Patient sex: M
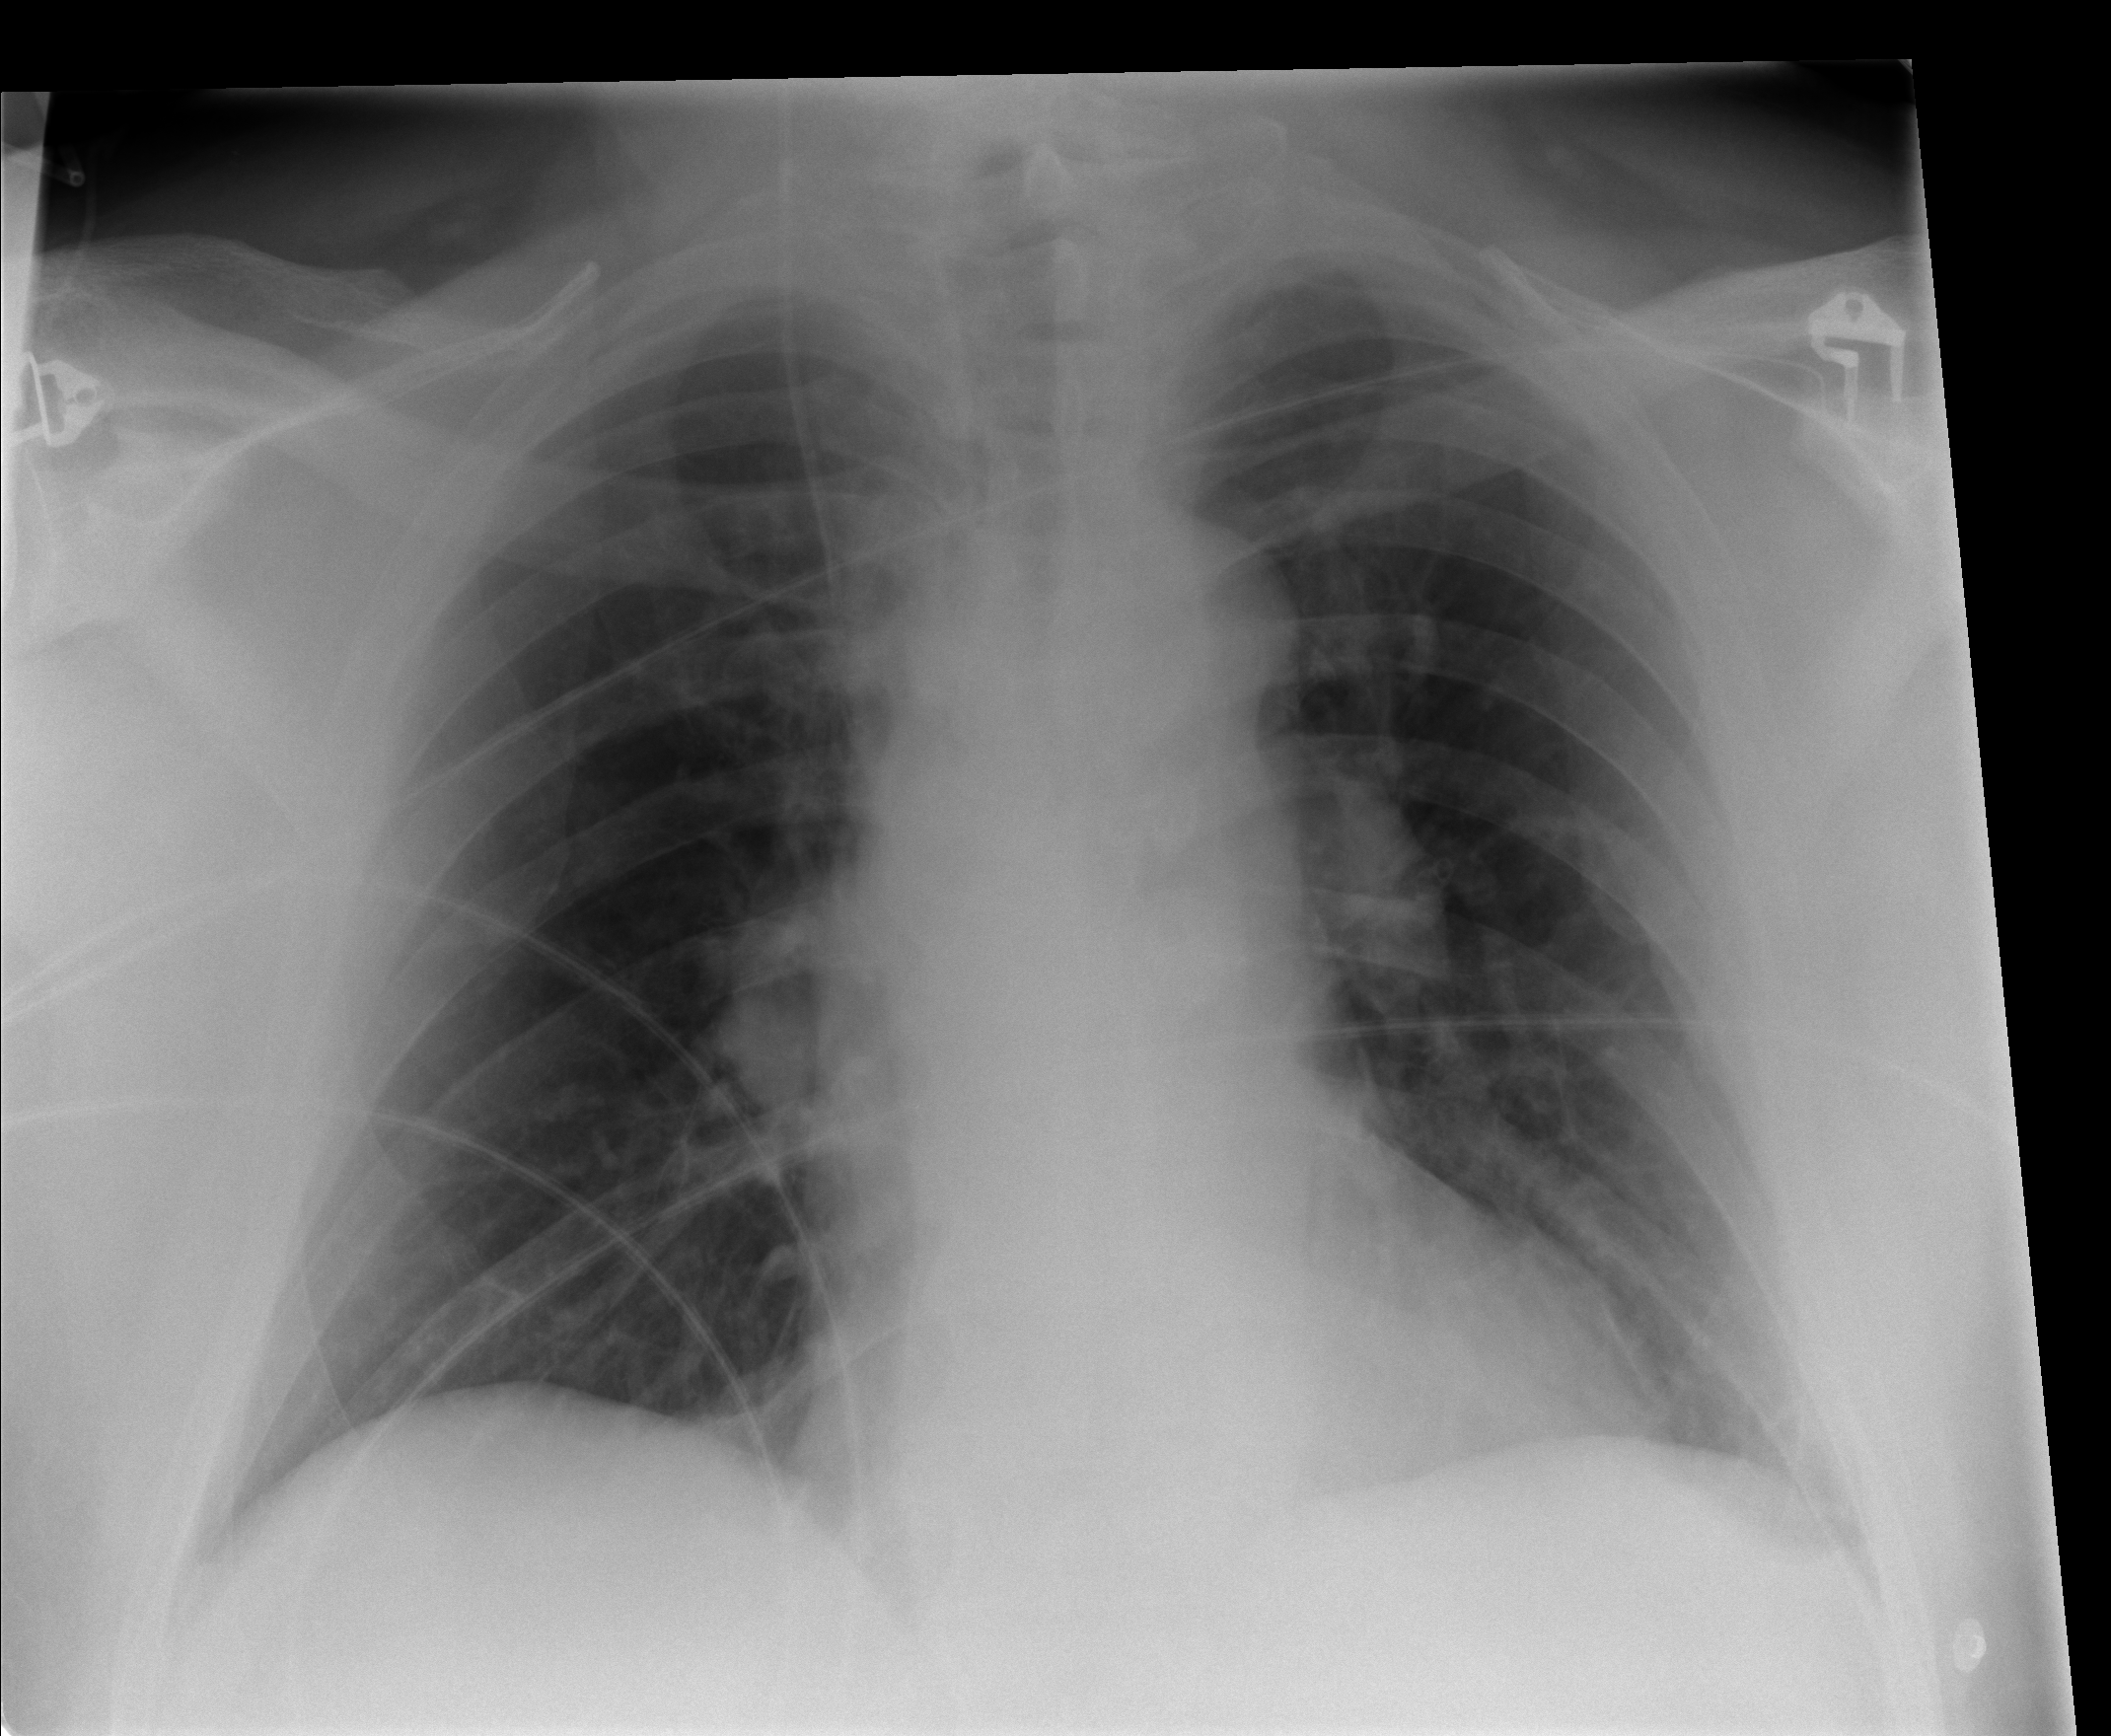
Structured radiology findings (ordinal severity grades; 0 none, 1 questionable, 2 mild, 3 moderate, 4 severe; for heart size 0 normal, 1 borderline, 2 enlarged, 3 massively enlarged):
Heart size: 0
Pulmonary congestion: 0
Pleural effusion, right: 0
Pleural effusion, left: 1
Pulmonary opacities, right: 0
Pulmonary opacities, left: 0
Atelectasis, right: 1
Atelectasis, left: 2